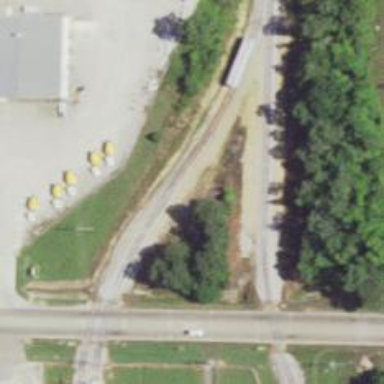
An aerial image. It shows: Rail spur service.